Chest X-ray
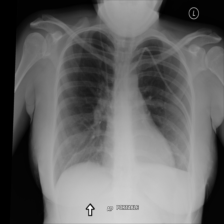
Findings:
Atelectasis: negative
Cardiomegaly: negative
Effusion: negative
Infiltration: negative
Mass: negative
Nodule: negative
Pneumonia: negative
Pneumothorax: negative
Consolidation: negative
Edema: negative
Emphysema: negative
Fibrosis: negative
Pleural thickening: negative
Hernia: negative